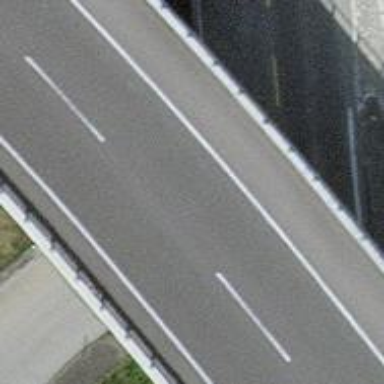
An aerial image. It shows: Asphalt tunnel located on primary link highway.